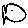
Label: fish